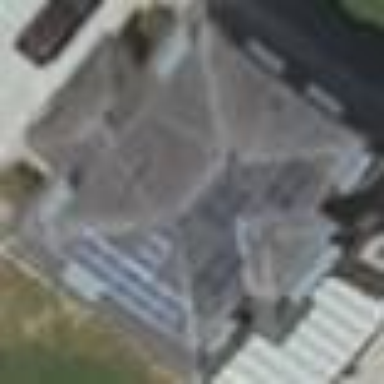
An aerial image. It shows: House with flat grey roof.